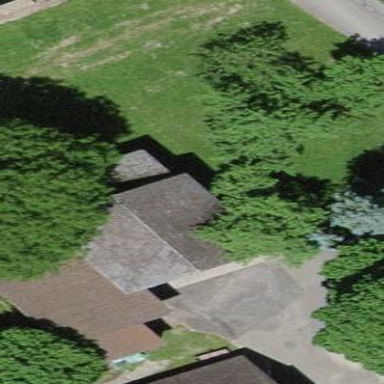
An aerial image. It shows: Garage.